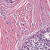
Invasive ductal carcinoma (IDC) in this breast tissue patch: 0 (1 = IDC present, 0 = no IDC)